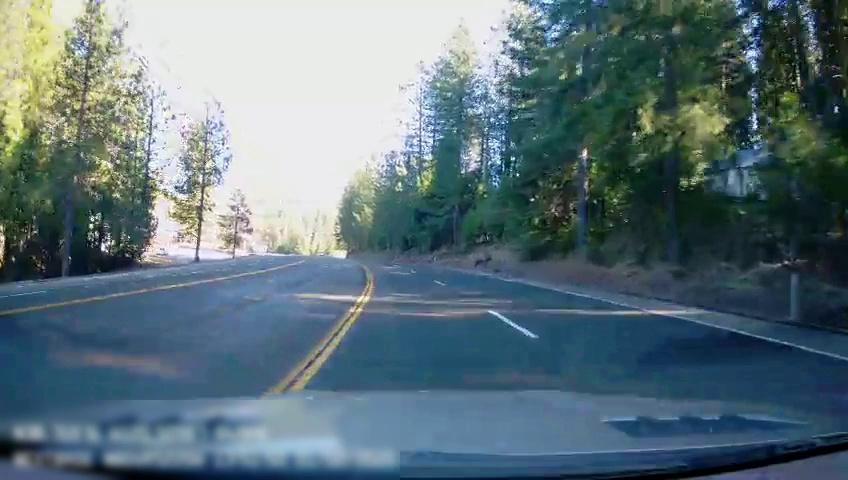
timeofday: Day
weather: Sunny
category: Drivable Space
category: Lanes | Alternate Lane
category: Lanes | Alternate Lane
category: Lanes | Current Lane
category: Lanes | Alternate Lane
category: Lanes | Opposite Lane
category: Lanes | Opposite Lane
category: Lanes | Opposite Lane